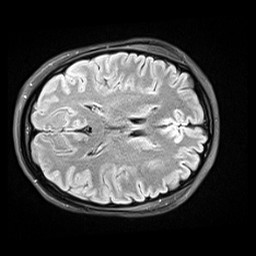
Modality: FLAIR
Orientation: axial
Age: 27
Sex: female
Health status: healthy
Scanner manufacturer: siemens
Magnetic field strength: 3 T
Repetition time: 9 s
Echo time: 0.088 s